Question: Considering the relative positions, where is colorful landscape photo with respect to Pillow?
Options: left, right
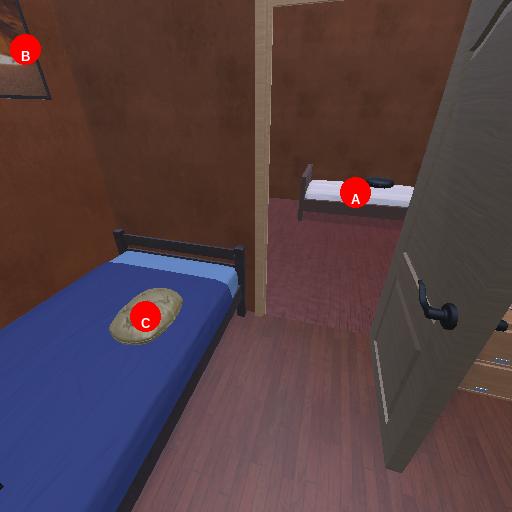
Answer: left